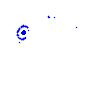
Particle: electron